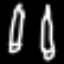
Label: pencil